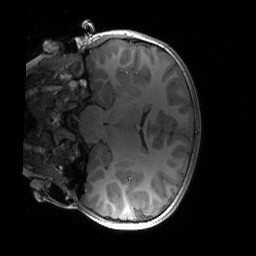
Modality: T1w
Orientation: coronal
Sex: female
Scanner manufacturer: siemens
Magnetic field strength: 3 T
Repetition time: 1.9 s
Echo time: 0.00243 s